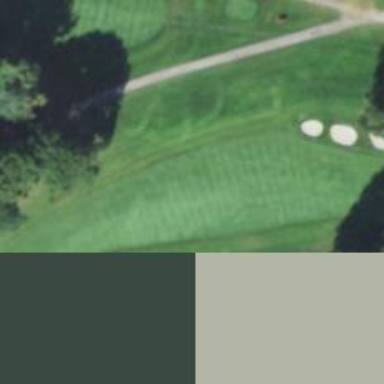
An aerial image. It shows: View of golf hole.